Interaction volume radius: 10 \u00c5
Interaction volume height: 15 \u00c5
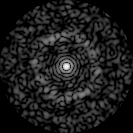
Disorder parameter: 0.8362